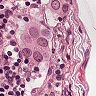
Metastatic tissue present: yes